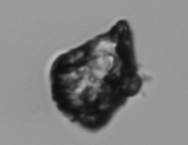
Label: Delphineis